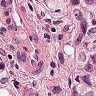
Metastatic tissue present: yes